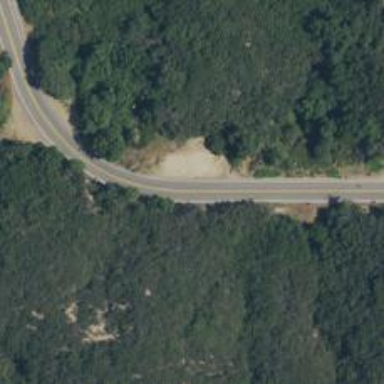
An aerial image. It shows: Rest area on the road.